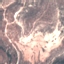
Land use / land cover: HerbaceousVegetation